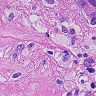
Metastatic tissue present: yes